Field crop: maize
Growth stage: 2
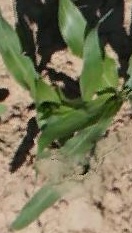
Species: maize